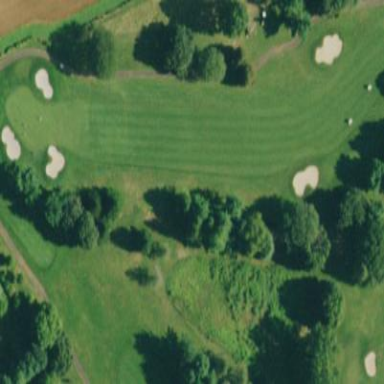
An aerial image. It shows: Golf fairway surrounded by grass.